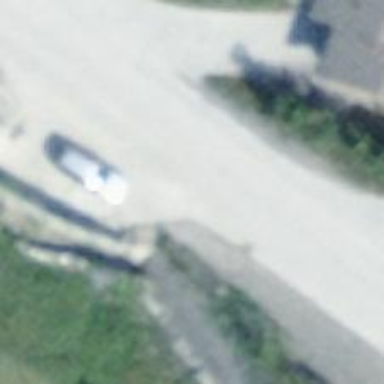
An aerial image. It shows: Stone steps on the road.